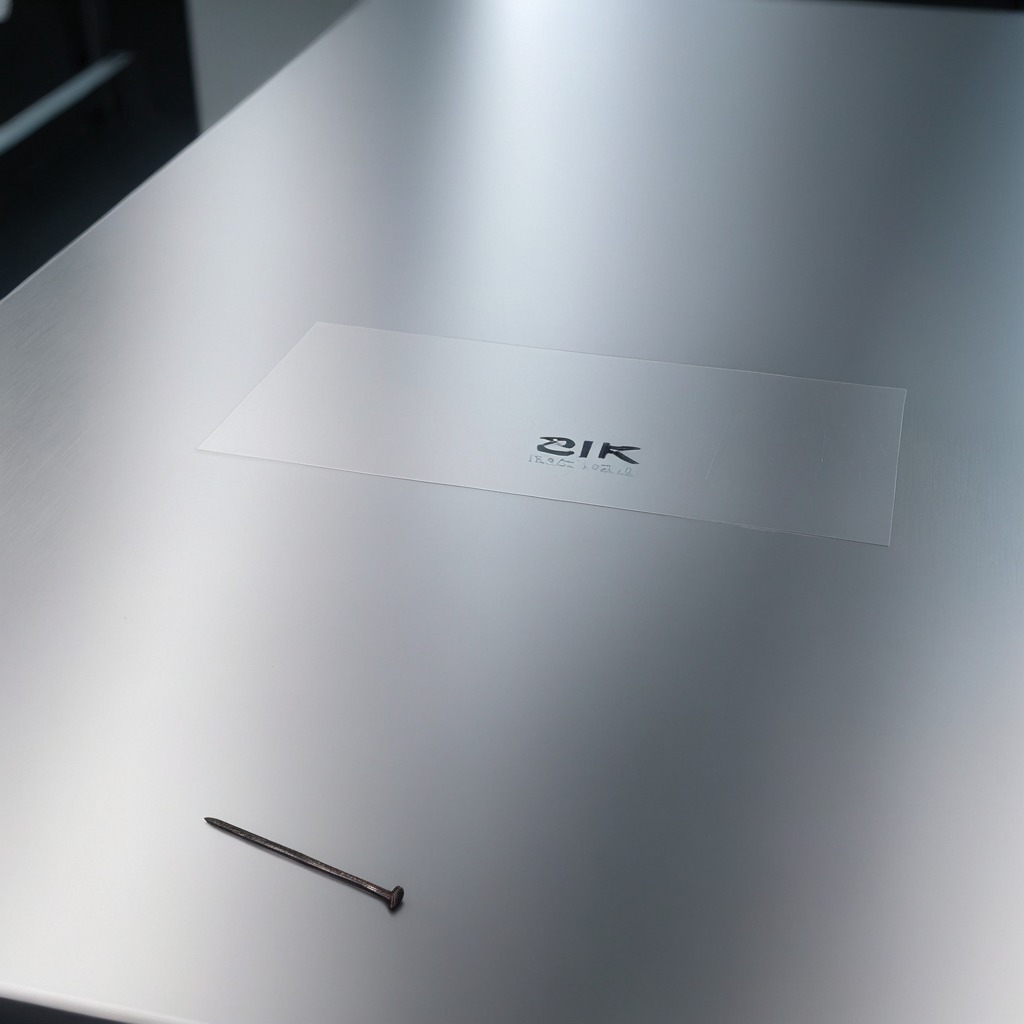
A nail is lying on the stainless steel table.